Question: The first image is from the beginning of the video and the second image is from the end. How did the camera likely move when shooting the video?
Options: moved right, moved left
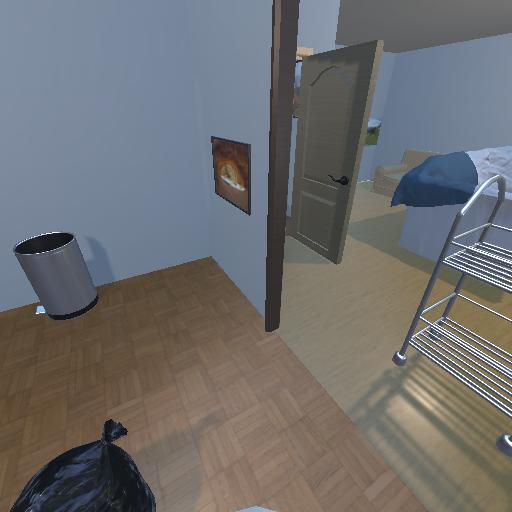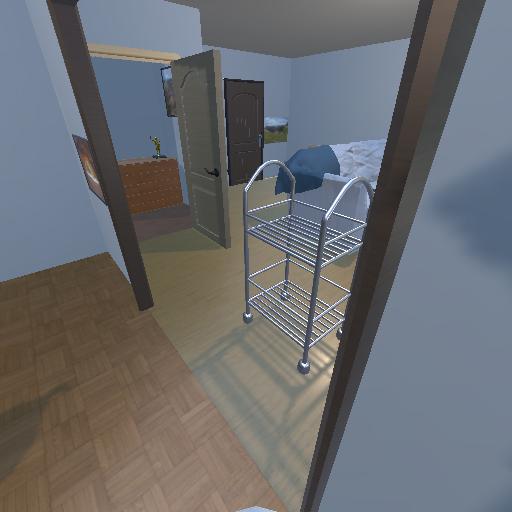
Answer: moved right